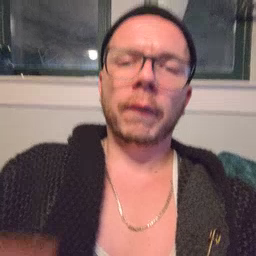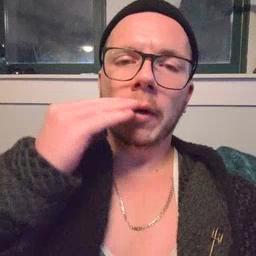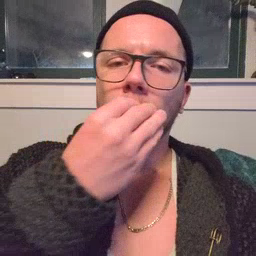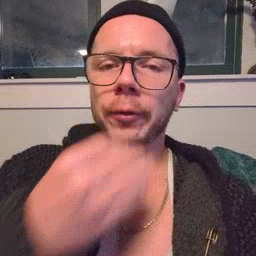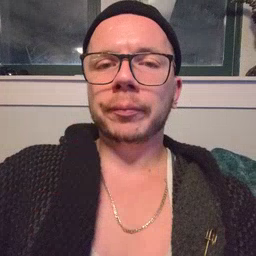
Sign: flower